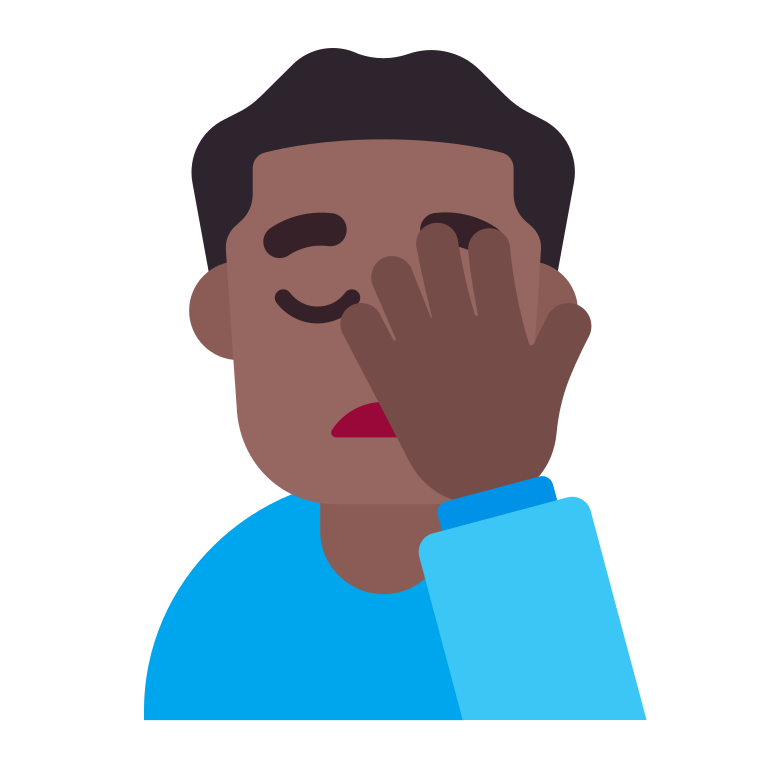
man facepalming flat  dark